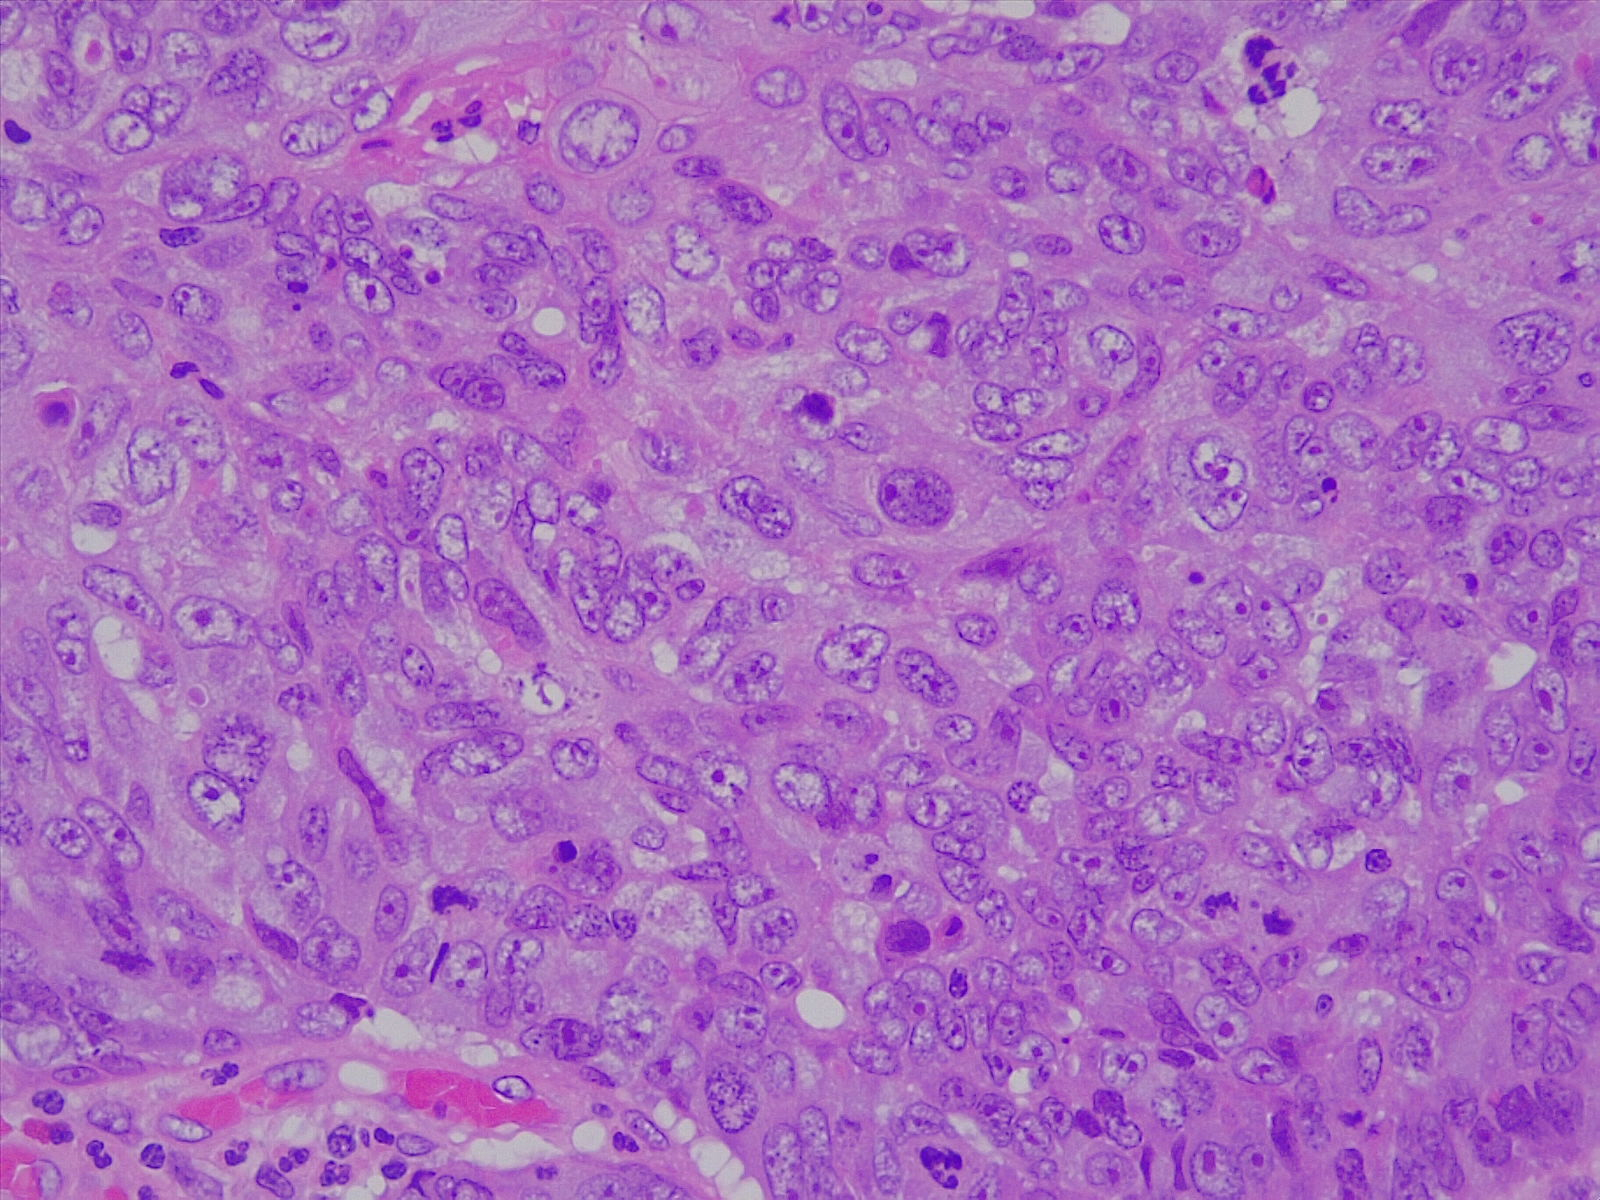
Label: lung squamous cell carcinoma, poorly differentiated